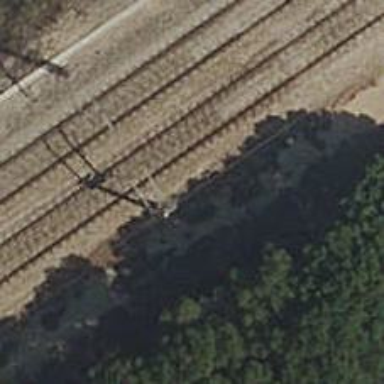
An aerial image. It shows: Bridge with electrified railway tracks featuring contact line.